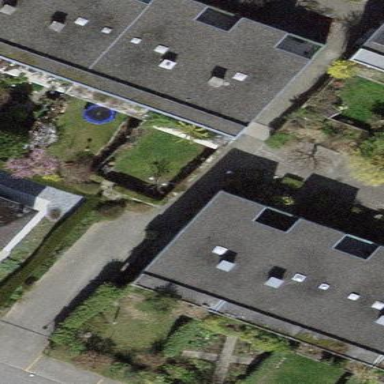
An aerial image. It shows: Terrace building.